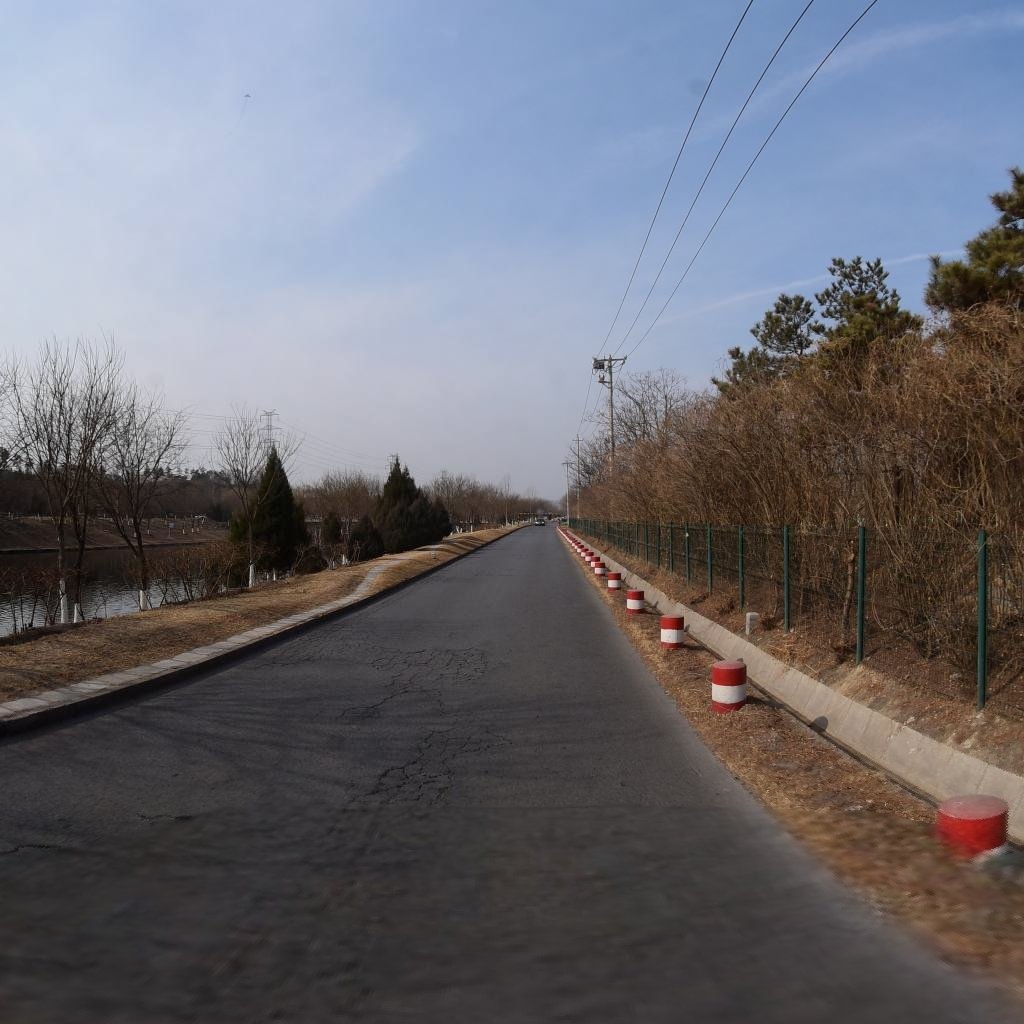
Region: Chaoyang
Road damage annotations: manhole cover, transverse crack, alligator crack, transverse crack